Question: What is the value of the measurement in the image?
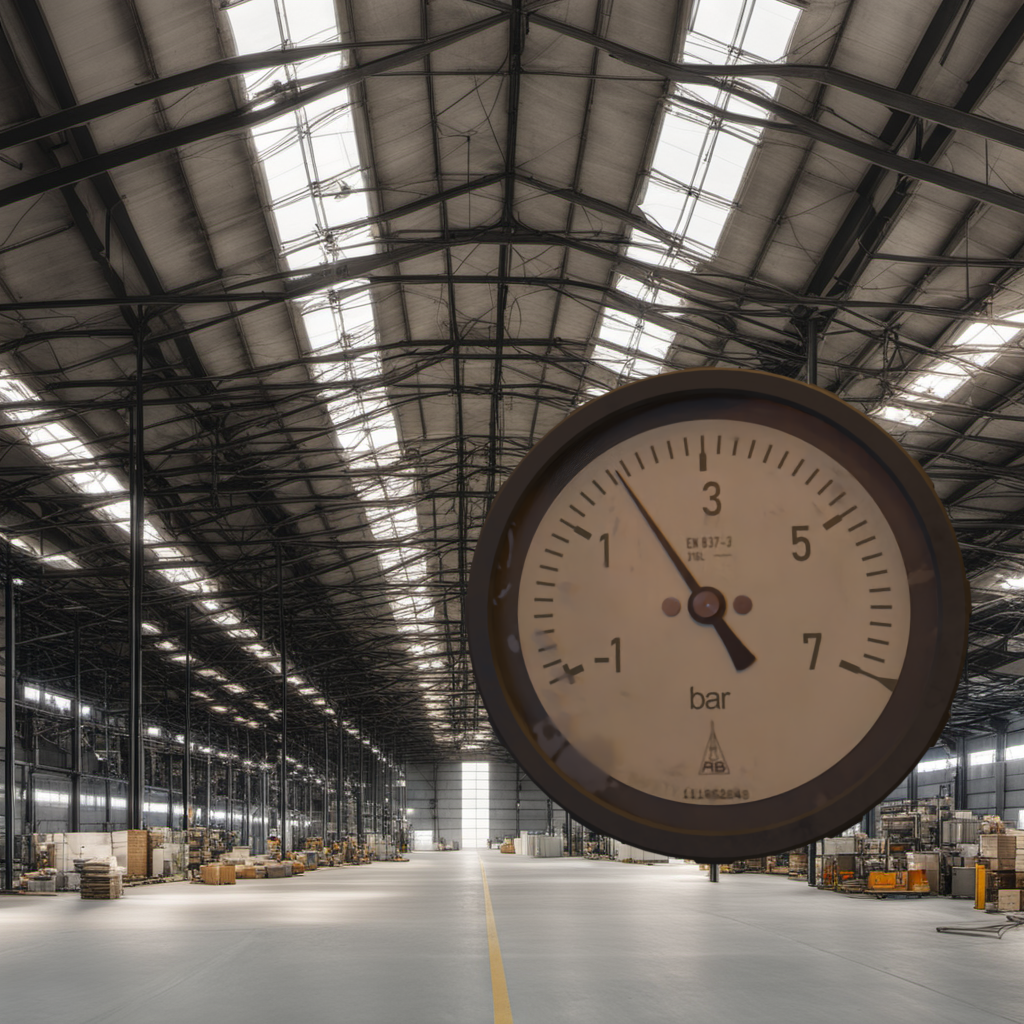
Answer: The result is 1.9
Question: What is the range of the measurement shown in the image?
Answer: The range is from -1 to 7
Question: What is the minimum and maximum value range of the measurement in the image?
Answer: The minimum value is -1 and the maximum value is 7